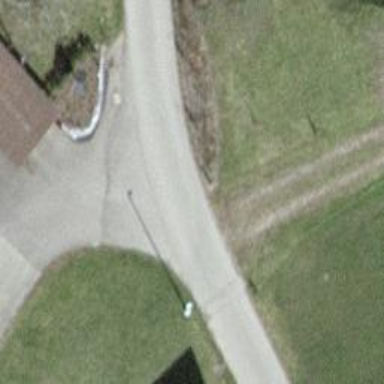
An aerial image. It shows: Unclassified road.